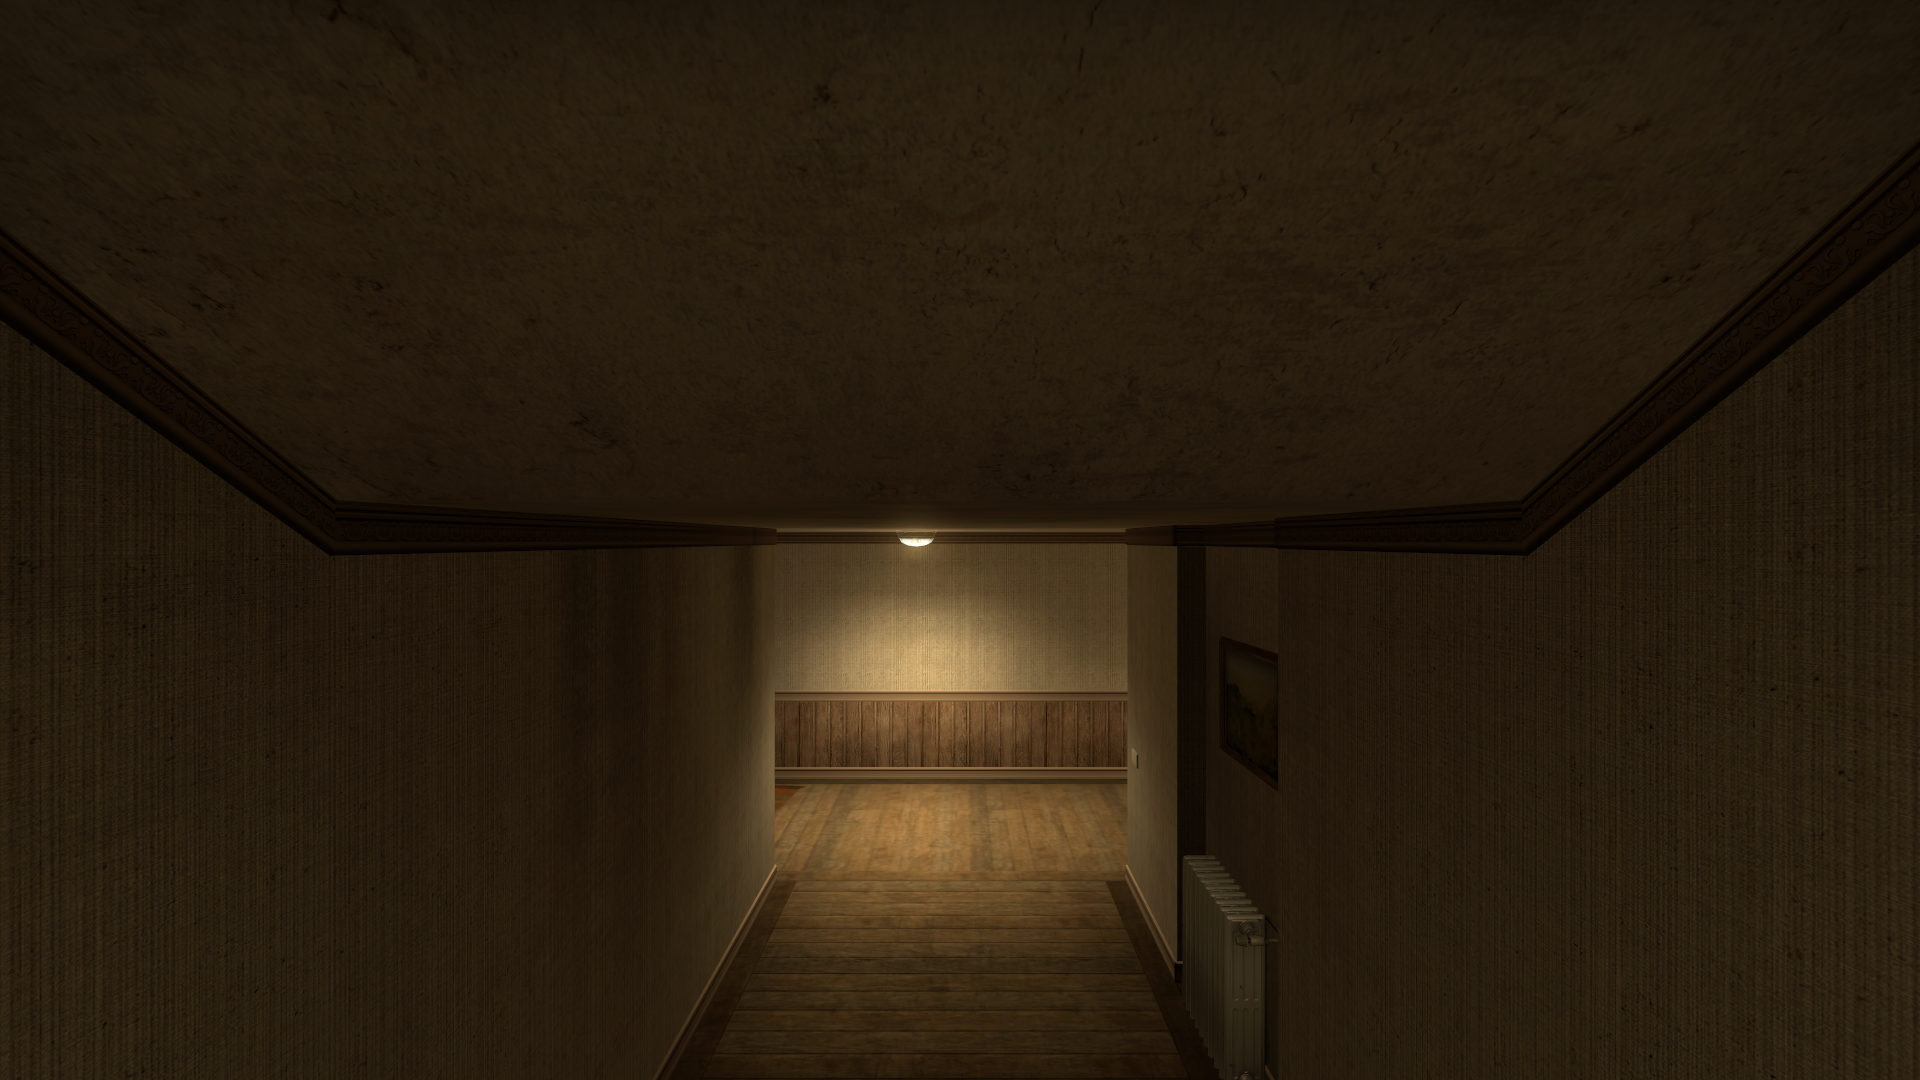
Map: de_inferno